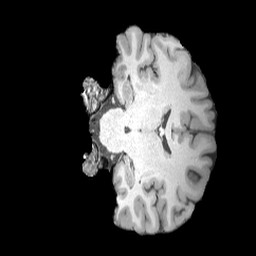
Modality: T1w
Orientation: coronal
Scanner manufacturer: siemens
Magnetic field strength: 3 T
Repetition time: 2.08 s
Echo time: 0.00464 s